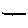
Label: line